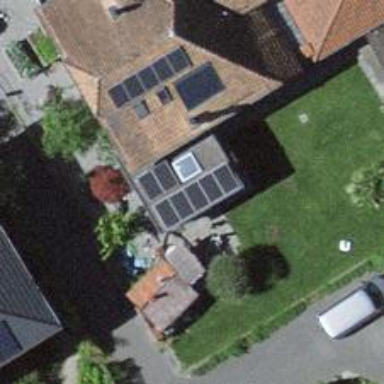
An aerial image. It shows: Solar power generator using photovoltaic method with solar photovoltaic panel types.